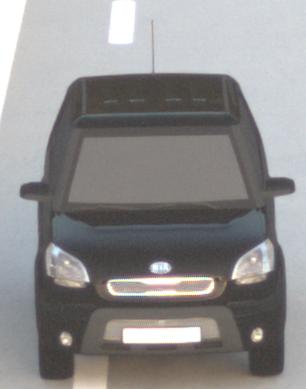
Make: KIA
Model: Soul 1.6
Detailed model: Soul (AM)
Model produced from: 2009/02
Model produced until: 2009/11
Doors: 5
Color: black
Road condition: dry road
Daytime: sunrise or sunset
Contrast: low contrast